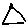
Label: triangle